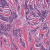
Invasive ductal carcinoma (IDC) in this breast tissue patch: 1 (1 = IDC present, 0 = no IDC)